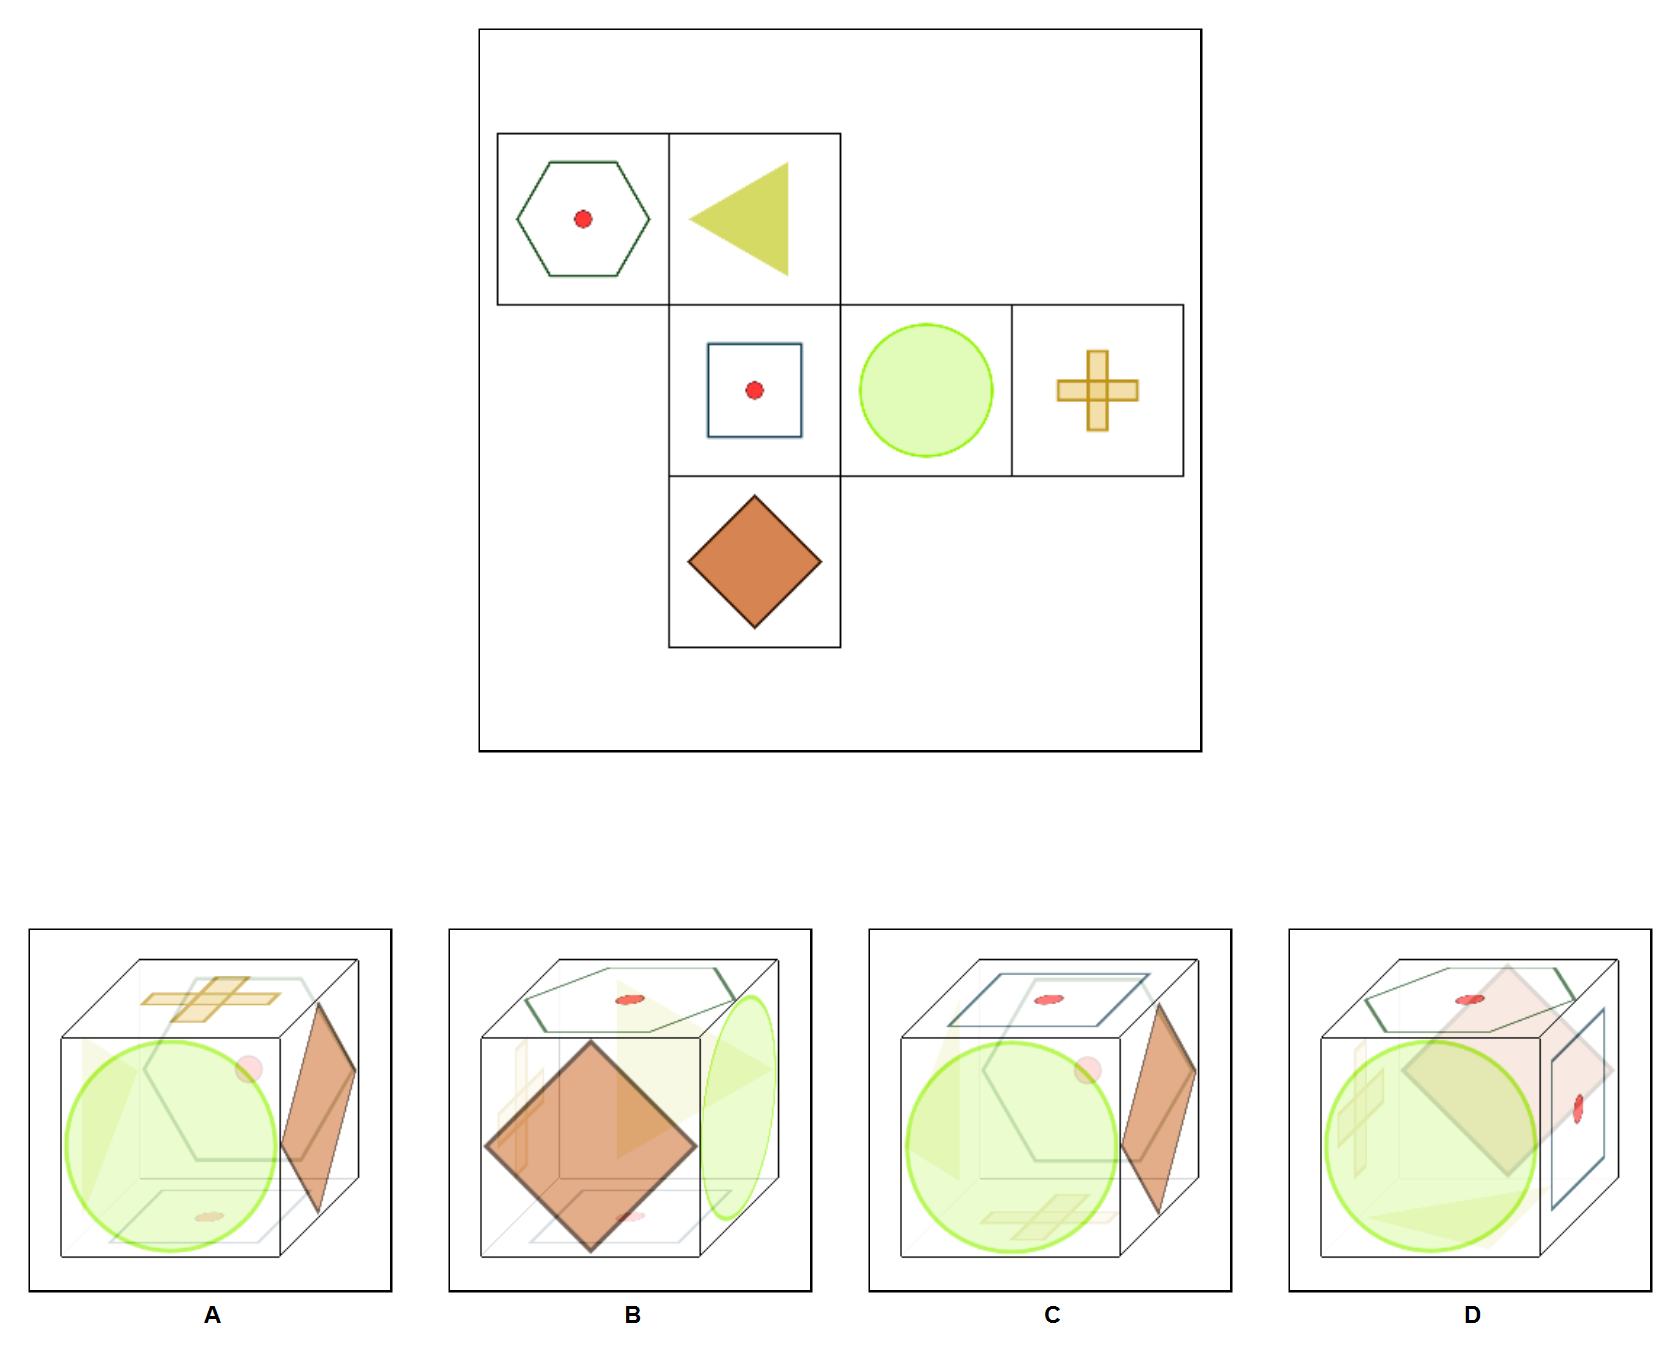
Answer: A